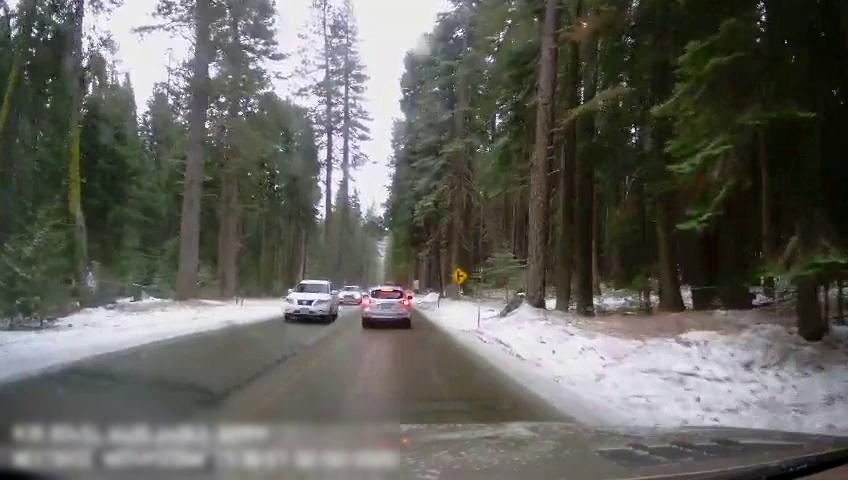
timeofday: Day
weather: Snowy
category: Drivable Space
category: Vehicles | SUV
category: Vehicles | SUV
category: Vehicles | Truck
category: Vehicles | SUV
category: Lanes | Opposite Lane
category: Traffic | Signs